Question: I have 2 activities: MainActivity and PlayActivity. In the MainActivity I'm playing a song and in the PlayActivity I'm showing an image and a stop button of that song. How can I stop the song playing from the MainActivity while the PlayActivity is displaying? Can you guys give me an example?
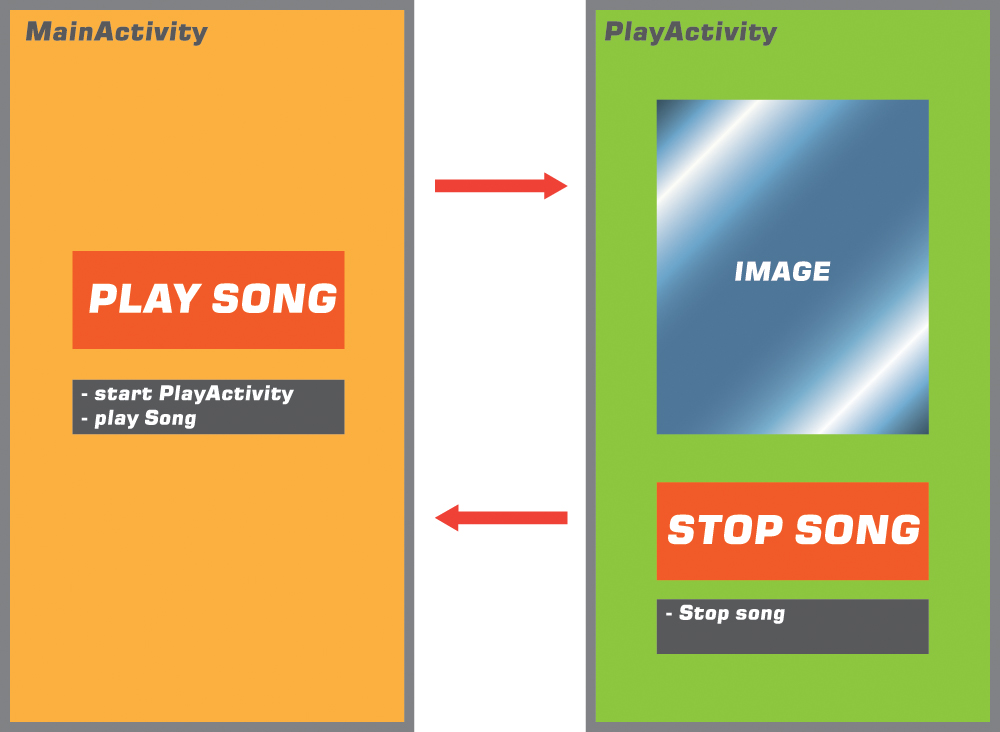
Answer: Personally, I would prefer to let a service play the song. The PlayActivity could then just show the current song of the service and playing and stopping the songs would then send a message to the service to play or stop the song.
The MainActivity would let the service know what song to play and the playactivity would then be able to show the currently playing song and would be able to control it as well without some elaborate messaging being send back and forth.
'''
public class MusicApplication extends Application {
@Override
public void onCreate() {
super.onCreate();
Context context = getApplicationContext();
context.startService(new Intent(context, MusicService.class));
}
}
public interface MusicControlInterface {
public void startMusic(Track track);
public void stopMusic();
...
forward, rewind, whatever controls you need
...
}
public class MusicService extends Service implements MusicControlInterface {
private final IBinder binder = new LocalBinder();
public IBinder inBind(Intent intent) {
return binder;
}
public int onStartCommand(Intent intent, int flags, int startId) {
return START_STICKY;
}
...
whatever methods you more need, onCreate, etc.
...
//implementation of the MusicControlInterface
public void playMusic(Track track) {
//start playing the track using whatever means you use to pay the tracks
}
public void stopMusic() {
//Stop the music using whatever method you play with.
}
public class LocalBinder extends Binder {
public MusicService getService() {
return MusicService.this;
}
}
}
'''
Then, the activity would just bind to the service like this.
'''
public class MainActivity {
private MusicService musicService;
private final ServiceConnection serviceConnection = new ServiceConnection() {
public void onServiceConnected(ComponentName name, IBinder service) {
MusicService.LocalBinder binder = (MusicService.LocalBinder) service;
musicService = binder.getService();
}
public void onServiceDisconnected(ComponentName name) {
musicService = null;
}
};
protected void onCreate(Bundle savedInstanceState) {
super.onCreate(savedInstanceState);
Intent intent = new Intent(this, MusicService.class);
this.bindService(intent, serviceConnection, Context.BIND_AUTO_CREATE);
}
public void playButtonClick() {
if (musicService != null) musicService.playMusic(...sometrack...);
}
}
'''
Then, whenever you need to call the service, you just call
if (musicService != null) musicService.stopMusic();
It is a good idea to check for null as it can take a while for a service to be bound.